Question: I want to add radio button functionality where a user in particular section can only select one row

I added 'UISwitch' and based on what row user click I would like to do the following
'''
- (void)tableView:(UITableView *)tableView didSelectRowAtIndexPath:(NSIndexPath *)indexPath {
if (indexPath.section == 1 || indexPath.section == 2) {
// disable all the rows of this section except indexPath.row
}
}
'''
How do I get all the rows for a given section in 'UITableView'?
P.S: I am a week old to 'iOS' and learning, so bear with me if this is a stupid question
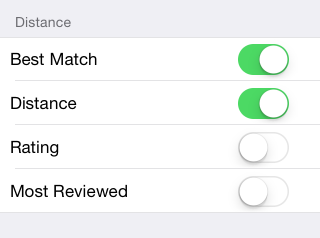
Answer: Use[tableView cellForRowAtIndexPath:(NSIndexPath *)]
'''
for (int i = 0; i < [self.tableView numberOfRowsInSection:indexPath.section]; i++) {
if (i != indexPath.row) {
UITableViewCell* cell = [tableView cellForRowAtIndexPath:[NSIndexPath indexPathForRow:i inSection:indexPath.section]];
//Do your stuff
}
}
'''